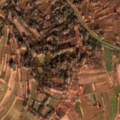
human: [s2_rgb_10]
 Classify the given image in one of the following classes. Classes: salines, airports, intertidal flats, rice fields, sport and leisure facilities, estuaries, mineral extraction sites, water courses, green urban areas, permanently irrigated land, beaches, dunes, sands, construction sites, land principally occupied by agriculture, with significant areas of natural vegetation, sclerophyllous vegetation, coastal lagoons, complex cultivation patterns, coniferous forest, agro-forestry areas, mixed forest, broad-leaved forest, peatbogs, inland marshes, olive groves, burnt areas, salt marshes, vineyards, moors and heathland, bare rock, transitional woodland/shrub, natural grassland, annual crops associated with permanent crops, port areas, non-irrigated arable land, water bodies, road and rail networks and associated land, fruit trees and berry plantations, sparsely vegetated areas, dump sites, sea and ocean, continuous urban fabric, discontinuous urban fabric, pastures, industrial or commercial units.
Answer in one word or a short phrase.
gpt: non-irrigated arable land, land principally occupied by agriculture, with significant areas of natural vegetation, broad-leaved forest